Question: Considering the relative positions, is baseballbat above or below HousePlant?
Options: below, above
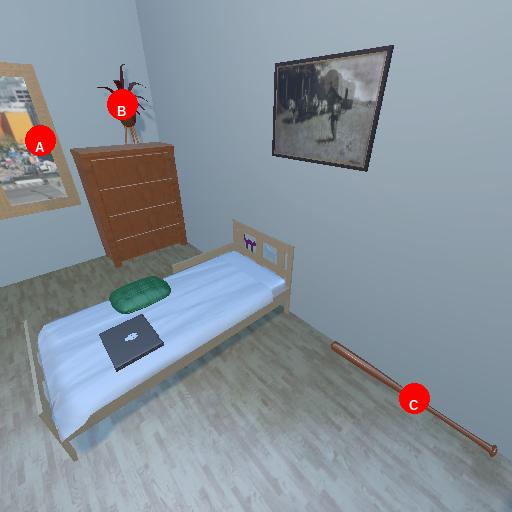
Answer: below